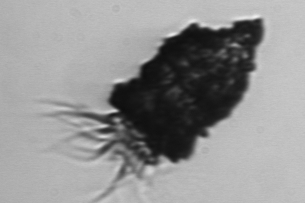
Label: Tintinnopsis